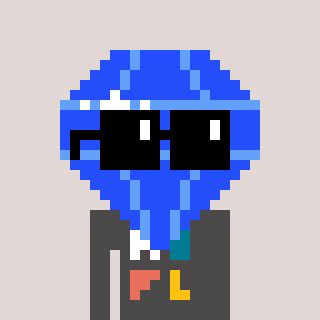
a pixel art character with square black sunglasses, a blue diamond-shaped head and a grayscale-colored body on a warm background